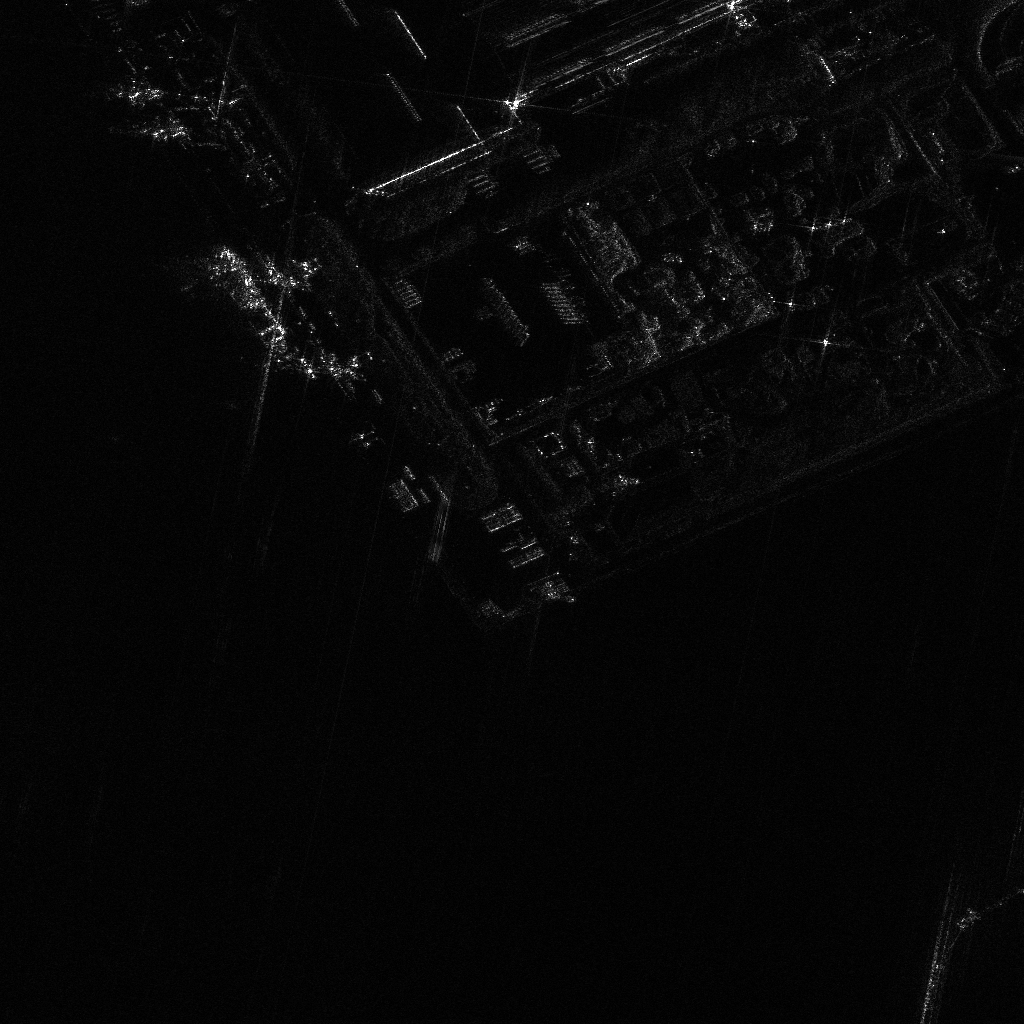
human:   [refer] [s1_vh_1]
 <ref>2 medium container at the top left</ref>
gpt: <box>[[14, 9, 16, 15, 86], [12, 6, 14, 11, 86]]</box>